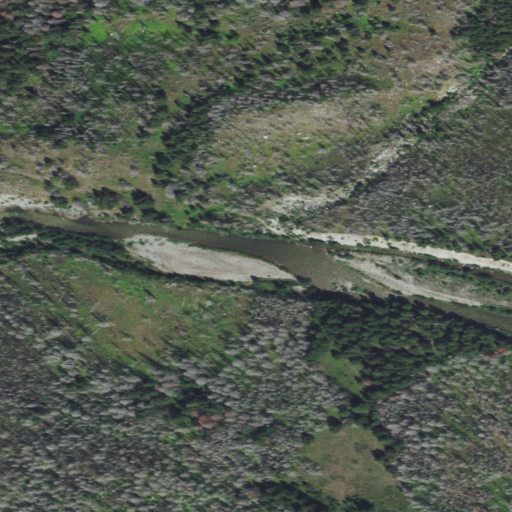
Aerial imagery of valley in Montana named Runner Gulch containing shrub, evergreen forest, and grassland